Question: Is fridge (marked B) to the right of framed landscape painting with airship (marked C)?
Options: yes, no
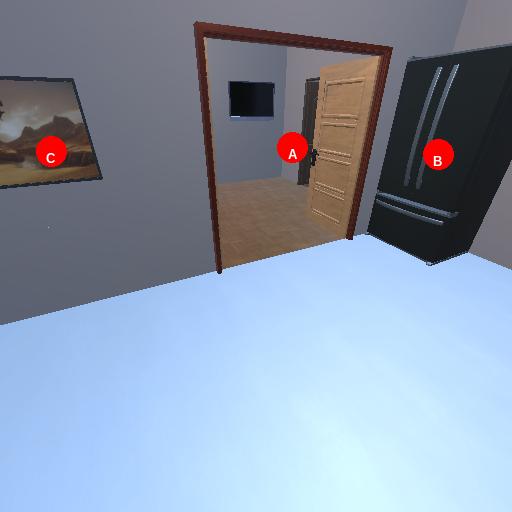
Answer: yes